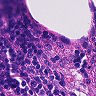
Metastatic tissue present: no